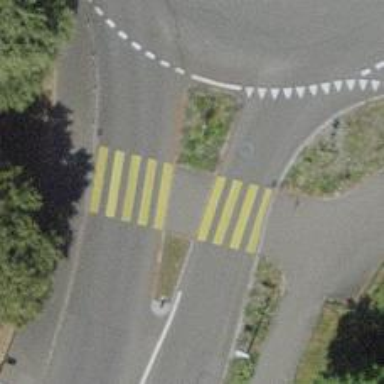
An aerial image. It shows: Marked road crossing with pedestrian island.